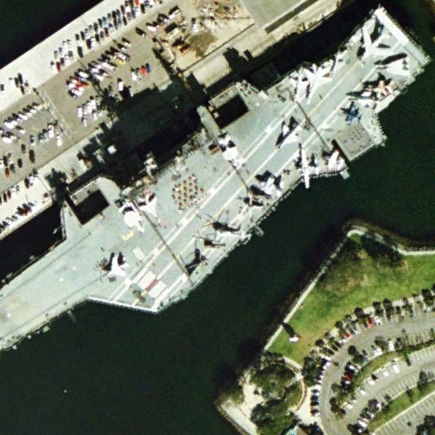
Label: aircraft_carrier